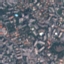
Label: Residential